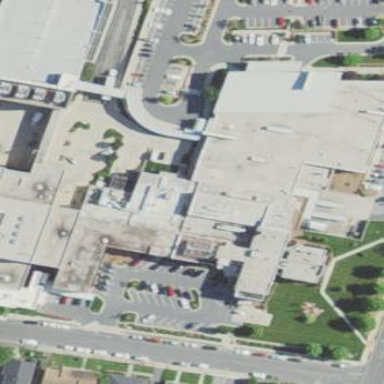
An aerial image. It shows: Hospital building.